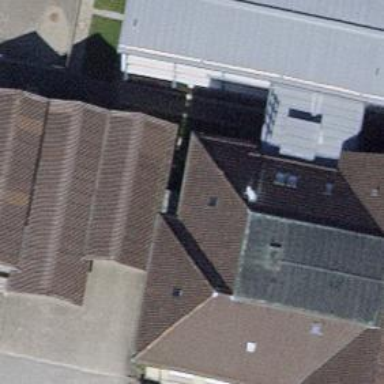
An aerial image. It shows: School.